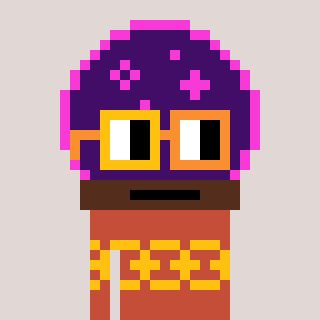
a pixel art character with square yellow and orange glasses, a crystalball-shaped head and a rust-colored body on a warm background